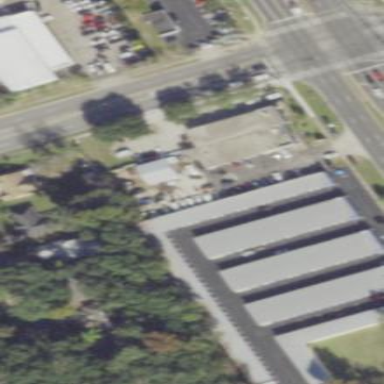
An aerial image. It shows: Building that serves as storage rental shop.